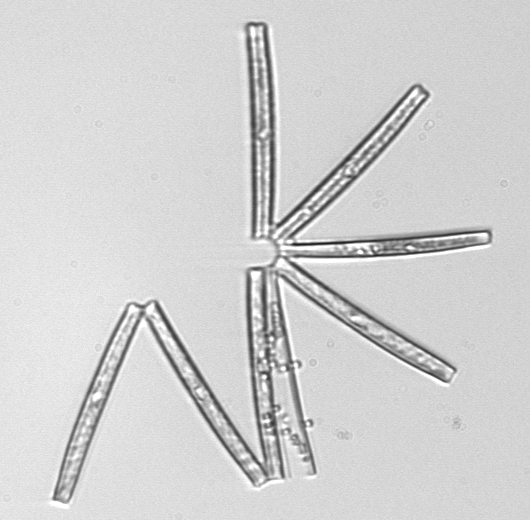
Label: Thalassionema